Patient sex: M
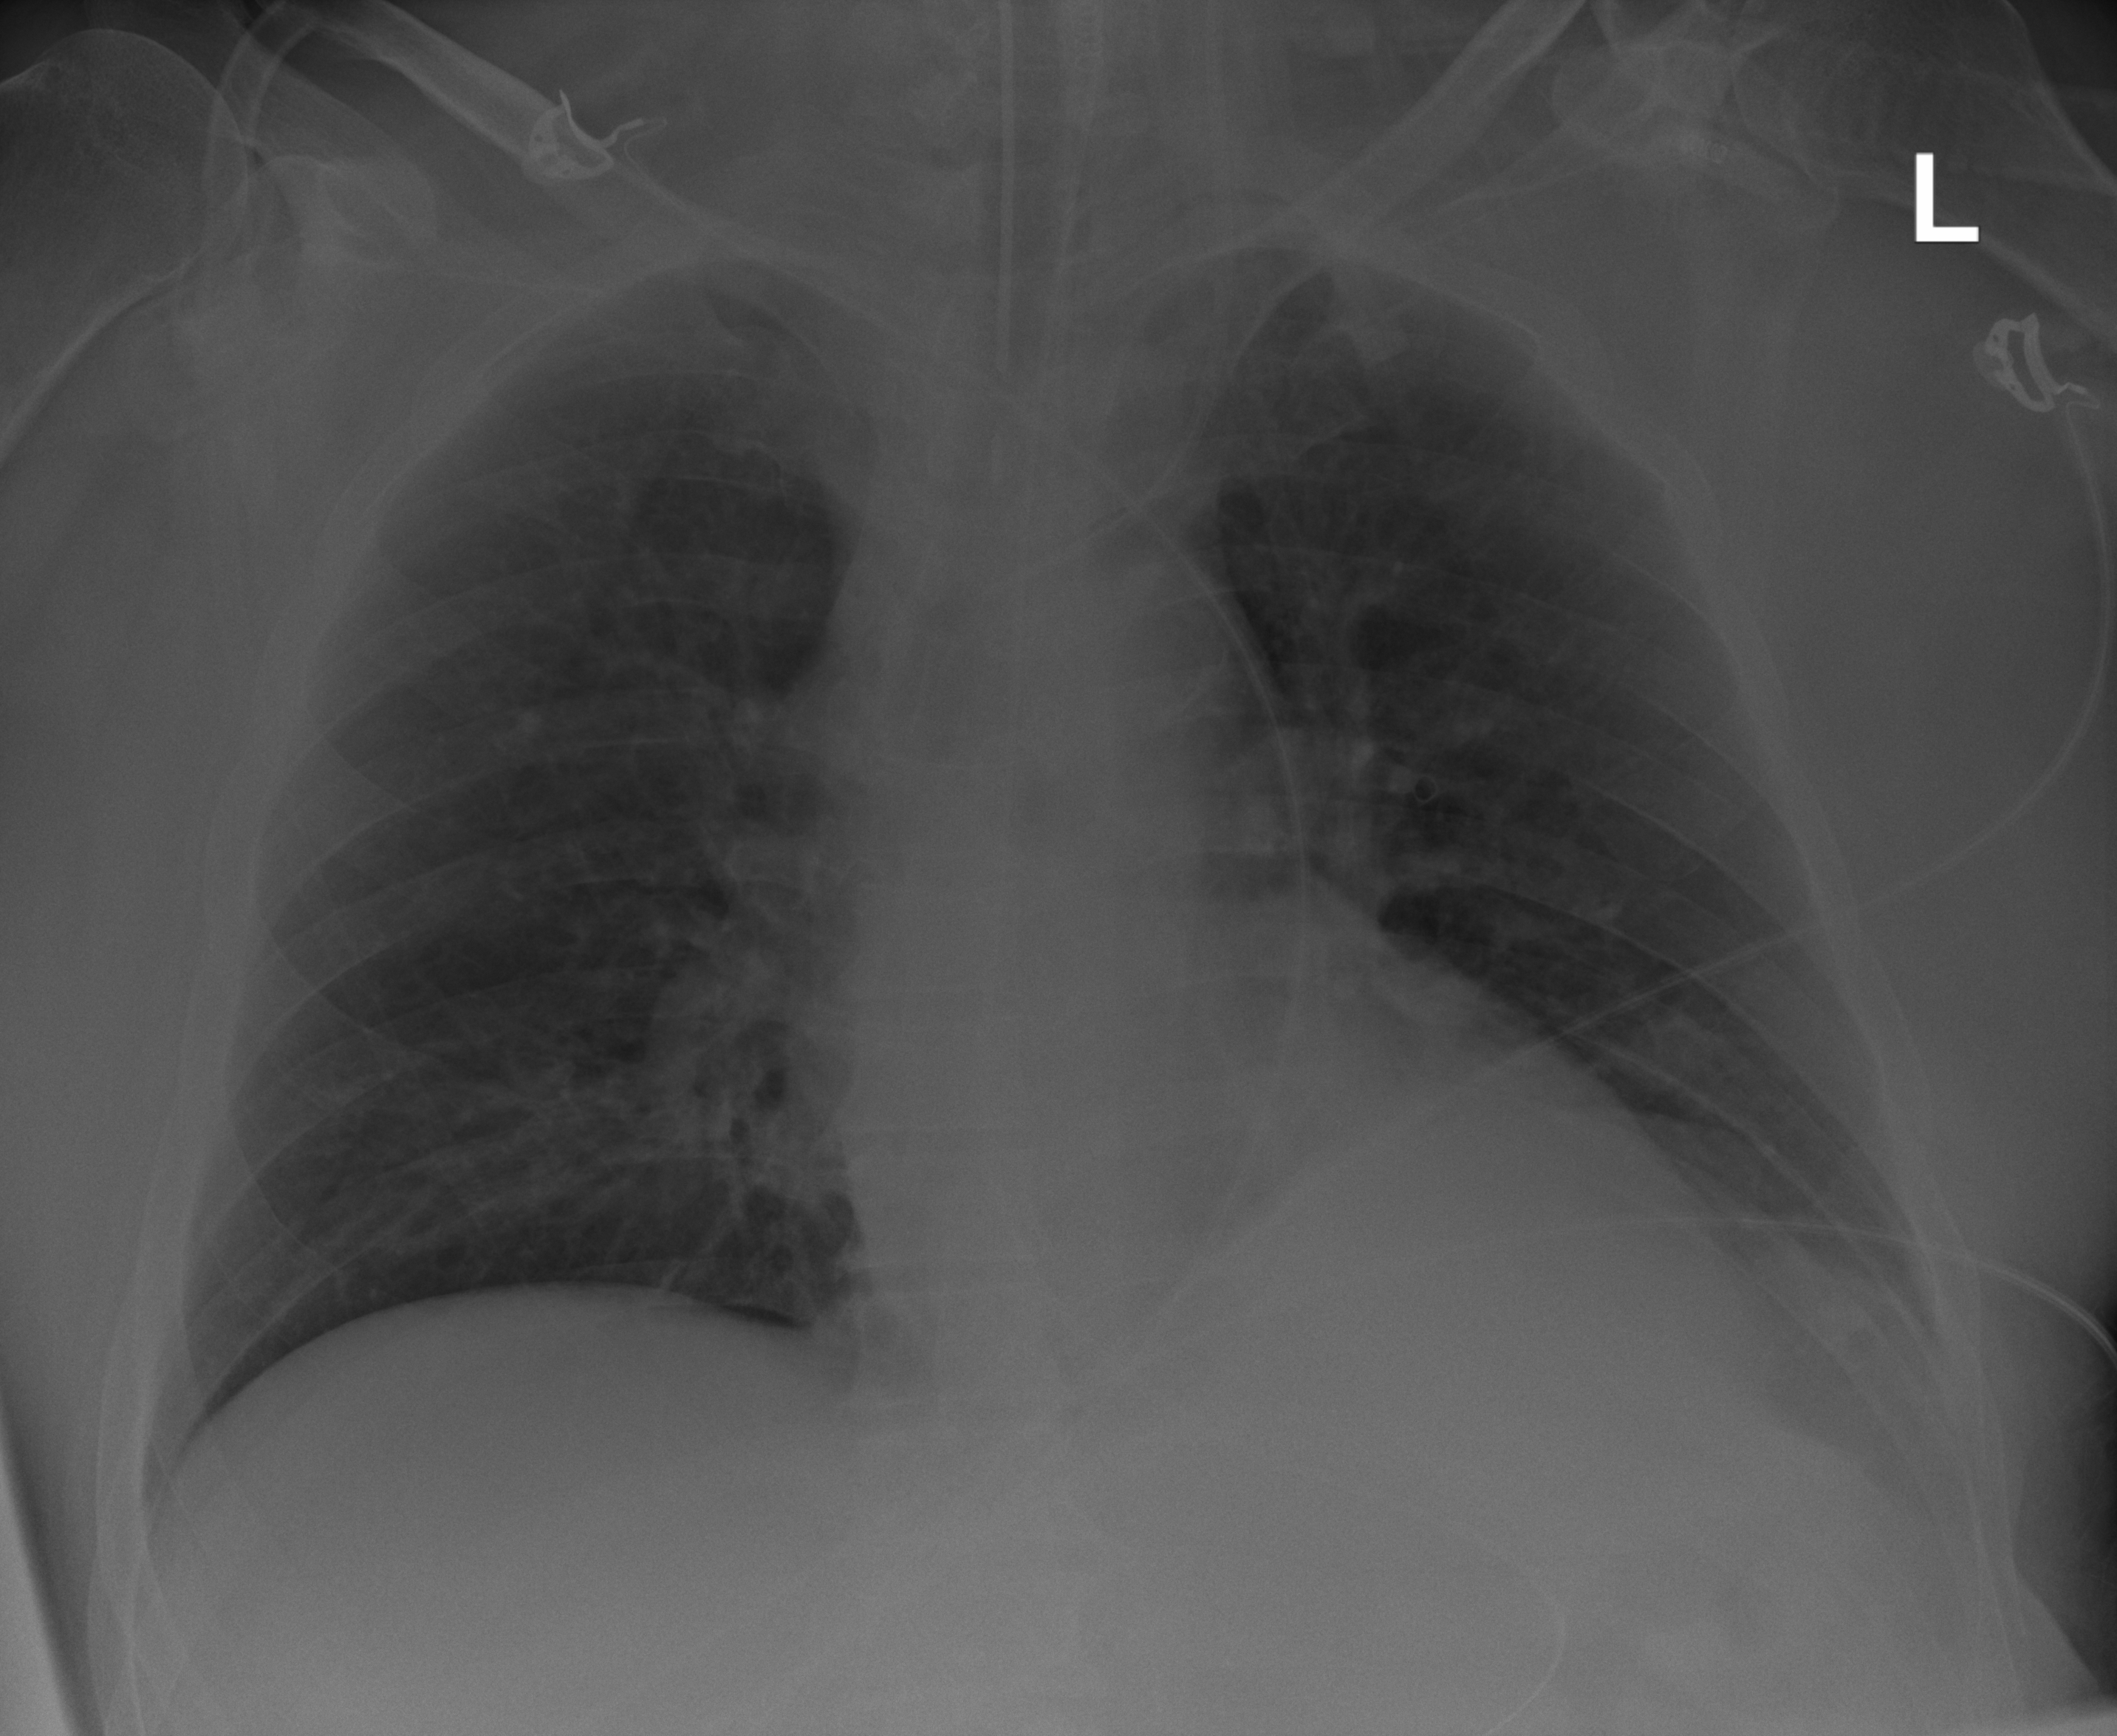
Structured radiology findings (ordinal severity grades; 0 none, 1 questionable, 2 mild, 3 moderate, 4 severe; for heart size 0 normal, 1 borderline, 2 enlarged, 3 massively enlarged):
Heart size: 0
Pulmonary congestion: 0
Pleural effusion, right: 0
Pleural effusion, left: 2
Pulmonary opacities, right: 0
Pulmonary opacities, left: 0
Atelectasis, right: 0
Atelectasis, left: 2